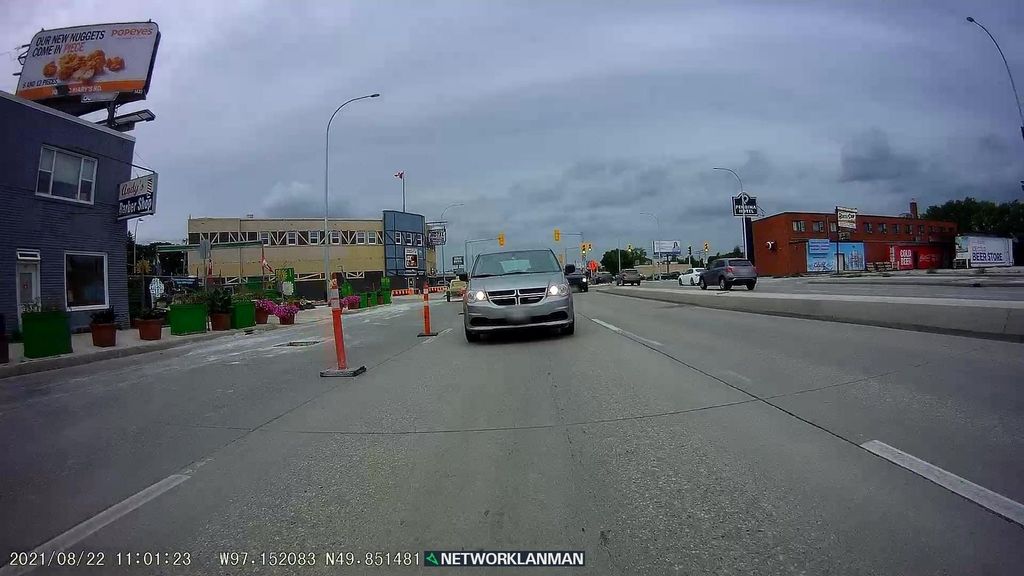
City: winnipeg